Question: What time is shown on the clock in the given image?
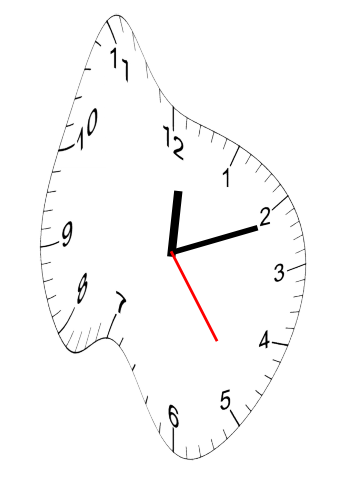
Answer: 12:11:24